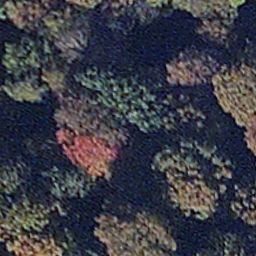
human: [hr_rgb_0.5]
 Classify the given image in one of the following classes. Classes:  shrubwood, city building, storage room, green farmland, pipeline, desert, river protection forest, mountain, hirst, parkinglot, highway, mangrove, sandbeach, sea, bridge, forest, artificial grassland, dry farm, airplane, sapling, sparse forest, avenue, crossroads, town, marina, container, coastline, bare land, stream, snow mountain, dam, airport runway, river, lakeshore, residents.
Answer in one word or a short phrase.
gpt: mangrove